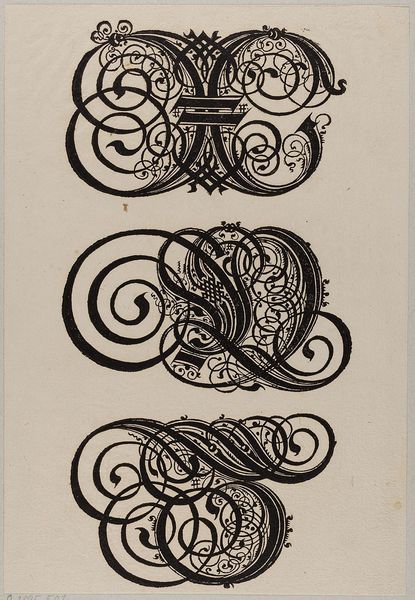
Titel: Alphabet (Zierbuchstaben X, Y, Z)
Künstler: Paulus Franck
Standort: Hamburg
Institution: Museum für Kunst und Gewerbe Hamburg
Schlagwörter: schwarz, zeichen, holzschnitt, schrift, papier, grafik, graphik, ornamente, verzierung, fotografie, photographie, druckgraphik, druckgrafik, buchstaben, tinte, voluten, herz, schnecken, spirale, kalligraphie, alphabet, reproduktionen, t, c, druckerzeugnisse, zierbuchstabe, ornamentstich, vorlageblätter, shnörksel